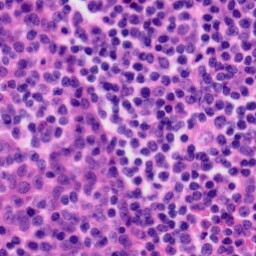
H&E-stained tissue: Tonsil